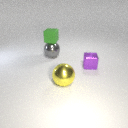
large yellow metal sphere to the right of large gray metal sphere